Question: I know that it is not possible to get keys (<URL> and it is better to use other classes. However I am debugging 10 years old code and I cannot change it.
In the Watch Window I see:

So it seems to be possible to deal the collection as "'List(of KeyValuePair)'". Can I do it in code or is it only an internal translation.
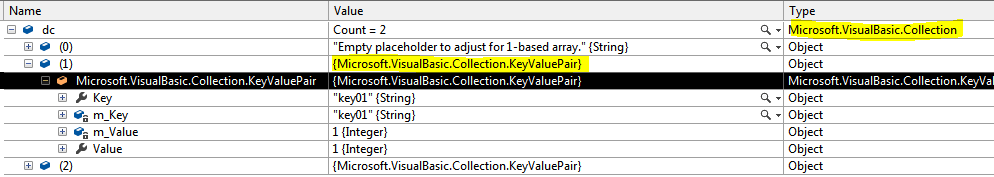
Answer: 'VisualBasic.Collection' has an undocumented private method 'InternalItemsList' which allows reading keys besides values. The type of 'InternalItemsList' is 'Microsoft.VisualBasic.Collection.FastList' which does not seem to be Enumerable but has a method 'Item' which returns items with a index. The type of those items is 'Microsoft.VisualBasic.Collection.Node'. An item has two private properties 'm_Value' and 'm_Key'. And here we are.
Following code illustrates how to convert 'VisualBasic.Collection' to 'List(Of KeyValuePair'.
'''
Dim flg As BindingFlags = BindingFlags.Instance Or BindingFlags.NonPublic
Dim InternalList As Object = col.GetType.GetMethod("InternalItemsList", flg).Invoke(col, Nothing)
Dim res As New List(Of KeyValuePair(Of String, Object))
For qq As Integer = 0 To col.Count - 1
Dim Item As Object = InternalList.GetType.GetProperty("Item", flg).GetValue(InternalList, {qq})
Dim Key As String = Item.GetType.GetField("m_Key", flg).GetValue(Item)
Dim Value As Object = Item.GetType.GetField("m_Value", flg).GetValue(Item)
res.Add(New KeyValuePair(Of String, Object)(Key, Value))
Next
'''
I know that using undocumented functions is not safe but it is for internal use only and only solution I have managed to find.